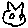
Label: cat